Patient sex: M
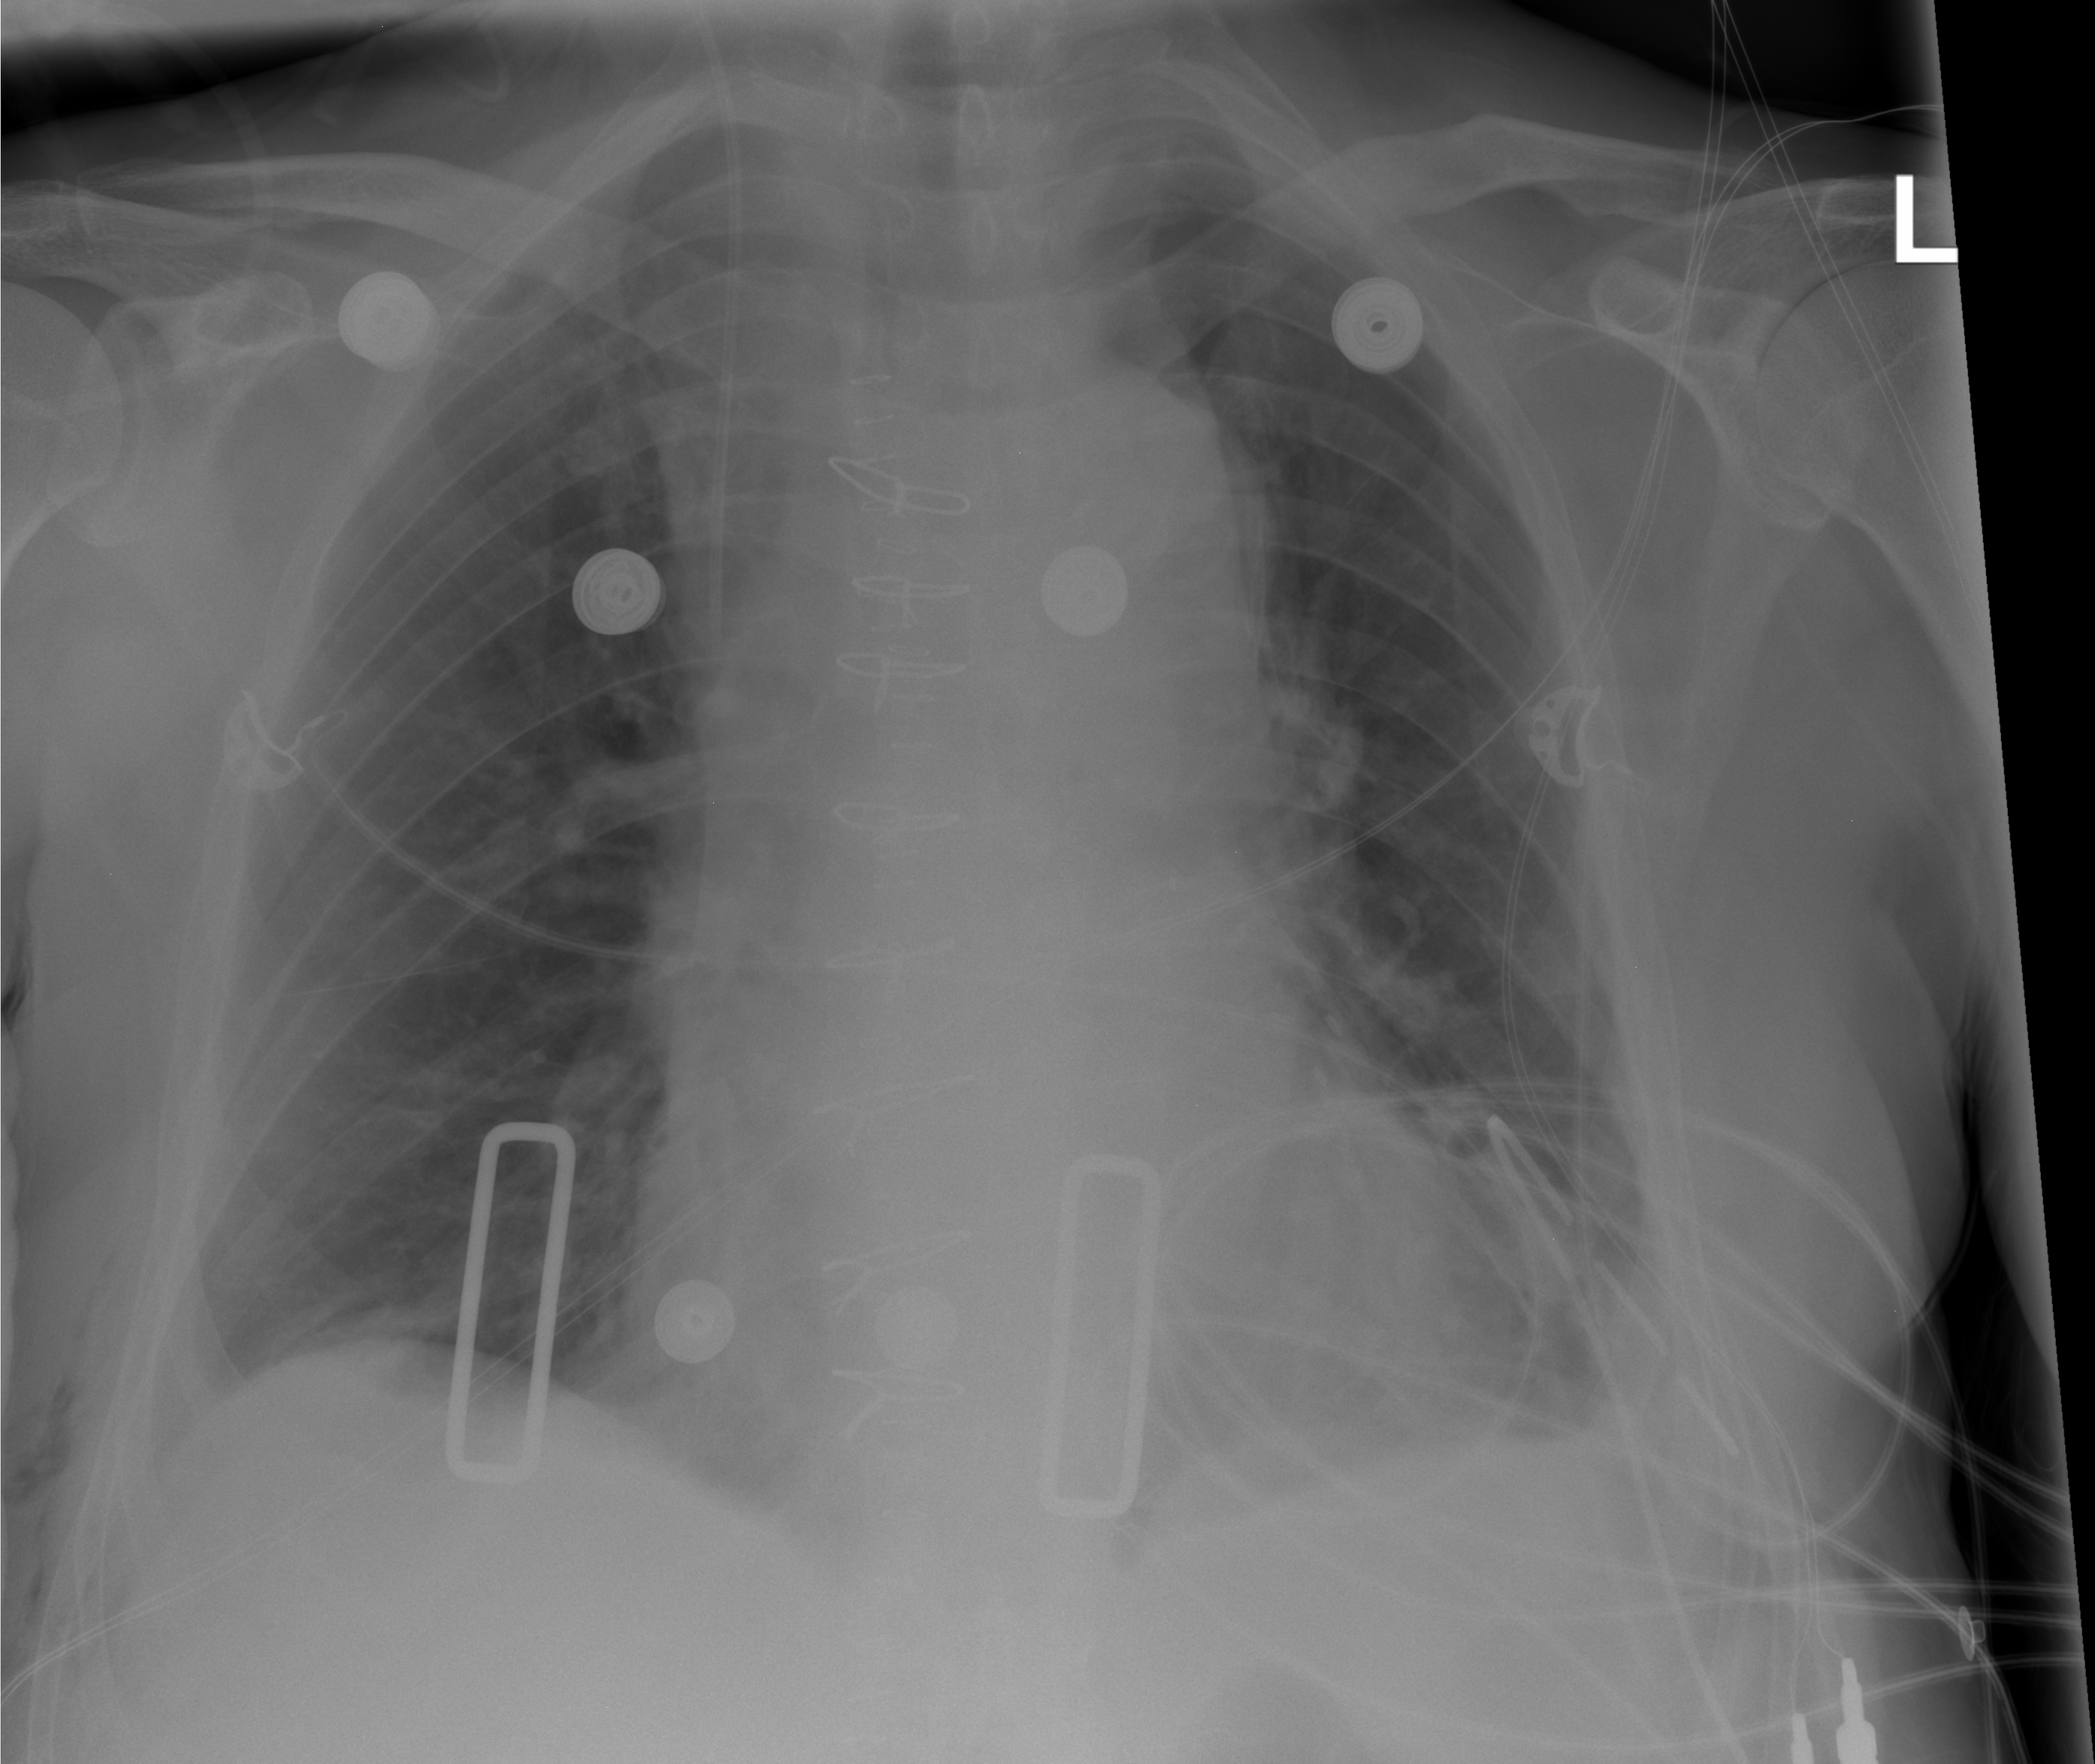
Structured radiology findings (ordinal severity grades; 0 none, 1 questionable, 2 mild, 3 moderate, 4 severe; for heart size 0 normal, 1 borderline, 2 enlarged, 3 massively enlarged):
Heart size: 2
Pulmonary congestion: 0
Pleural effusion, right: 0
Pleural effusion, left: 2
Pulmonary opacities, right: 0
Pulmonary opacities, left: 0
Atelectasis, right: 2
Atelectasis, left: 2